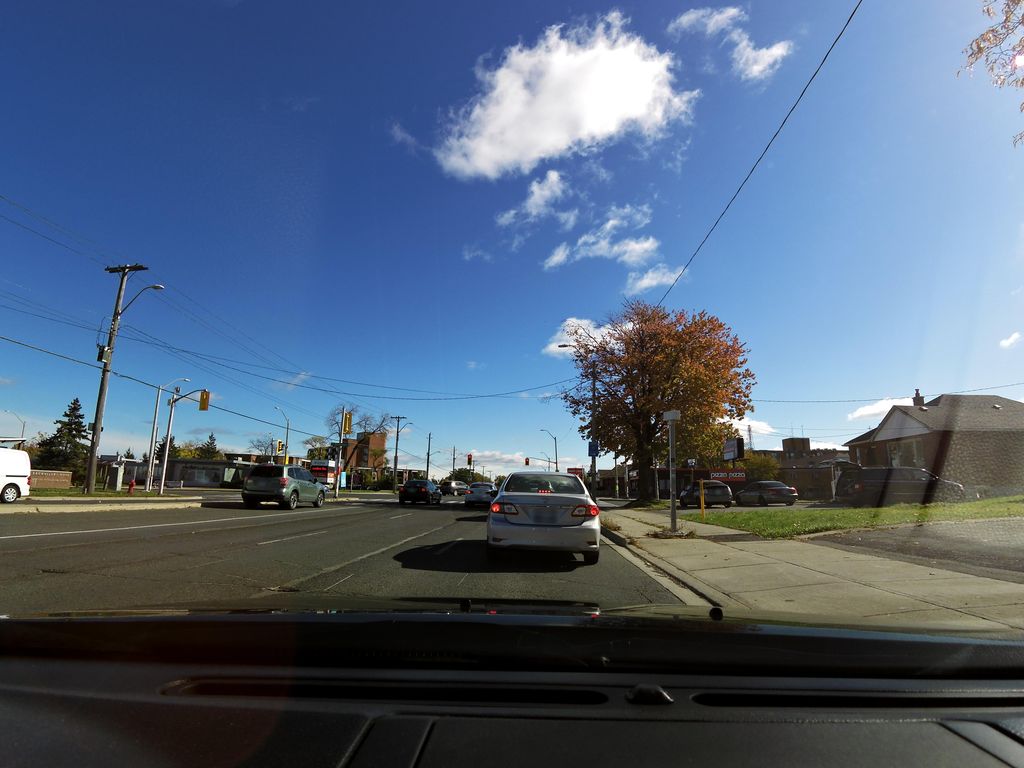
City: hamilton